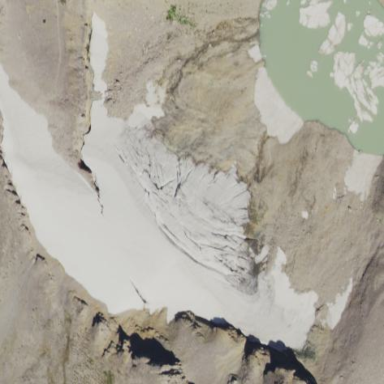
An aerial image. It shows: Majestic glacier in the distance.